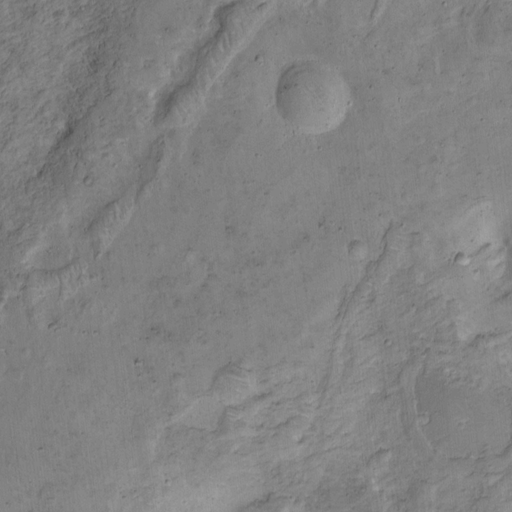
Classes present: Background, Cone